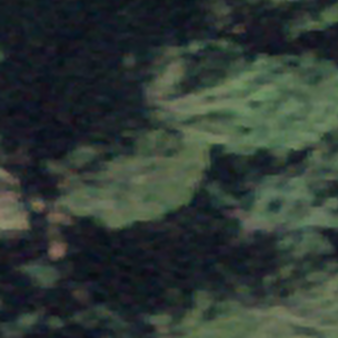
Label: other